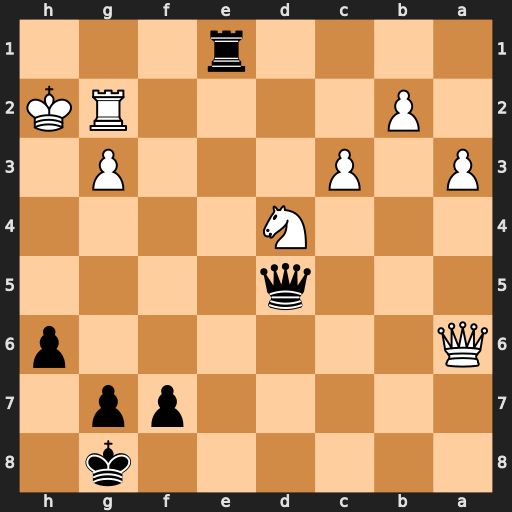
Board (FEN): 6k1/5pp1/Q6p/3q4/3N4/P1P3P1/1P4RK/4r3
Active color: b
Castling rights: -
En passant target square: -
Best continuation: Qh5#